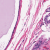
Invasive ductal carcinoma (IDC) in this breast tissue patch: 0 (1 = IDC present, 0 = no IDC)